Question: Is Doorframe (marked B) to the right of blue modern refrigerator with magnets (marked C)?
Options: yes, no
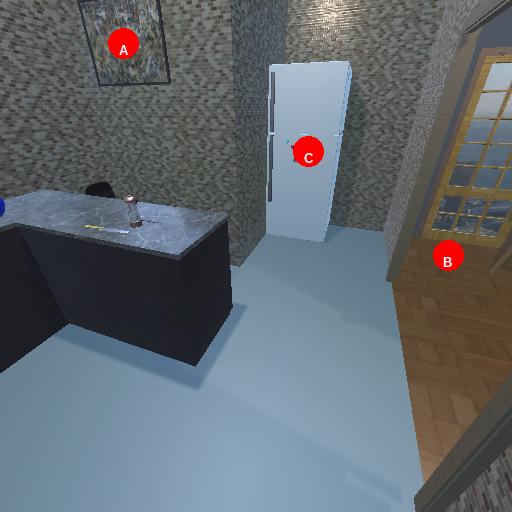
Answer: yes